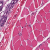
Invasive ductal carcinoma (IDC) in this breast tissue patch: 0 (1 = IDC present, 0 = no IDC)